Question: I am creating an augmented reality app for wp8. It looks something like the image shown below.
The black screen will be filled by video source from cam. And for the small circle in the top left, I am using two grids one upon another. First grid contains the limegreen segment, this grid will be stationary. Second grid contains the bigger circle with the letter N on top. This must rotate to show the north direction by taking the data from device compass.
I followed the below given article to mimic the production of compass.
<URL>
But in the timer_Tick event, I must update the rotation of the brownish grid with the letter N. I am completely clueless on how to obtain the realtime rotation of the grid from the compass data. How can I use storyboard to do feed the angle ? Or is there any simpler way without starting and stopping storyboard and all the fuss ?
The grid xaml code is given below.
'''
<Grid Name="StationaryLittleMap" Width="150" Height="150" VerticalAlignment="Top" HorizontalAlignment="Left" Margin="20,20,0,0">
<Path Stroke="White" Fill="LimeGreen" StrokeThickness="1">
<Path.Data>
<PathGeometry>
<PathGeometry.Figures>
<PathFigureCollection>
<PathFigure StartPoint="38,10">
<PathFigure.Segments>
<PathSegmentCollection>
<ArcSegment Size="75,75" RotationAngle="36" IsLargeArc="False" SweepDirection="Clockwise" Point="112,10" />
<LineSegment Point="75,75" />
<LineSegment Point="38,10" />
</PathSegmentCollection>
</PathFigure.Segments>
</PathFigure>
</PathFigureCollection>
</PathGeometry.Figures>
</PathGeometry>
</Path.Data>
</Path>
</Grid>
<Grid Name="MoveLittleMap" Width="150" Height="150" VerticalAlignment="Top" HorizontalAlignment="Left" Margin="20,20,0,0" >
<Grid.RenderTransform>
<CompositeTransform />
</Grid.RenderTransform>
<Ellipse Fill="Orange" Height="150" Width="150" RenderTransformOrigin="0.5,0.5" Opacity="0.4" />
<TextBlock Text="N" VerticalAlignment="Top" HorizontalAlignment="Center" Margin="0,0,0,0" />
</Grid>
'''
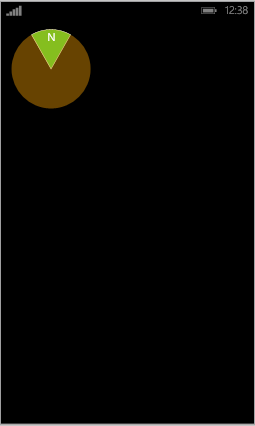
Answer: If you're not interested by the animation, you can directly update the CompositeTransform.
First, give it a name in the XAML:
'''
<CompositeTransform x:Name="CompassTransform" />
'''
Then, change the angle directly from the code:
'''
this.CompassTransform.Rotation = 45;
'''
But if you want the compass to rotate smoothly, then you have no other choice than using a storyboard.